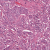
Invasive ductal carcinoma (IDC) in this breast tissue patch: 1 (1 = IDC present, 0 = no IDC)